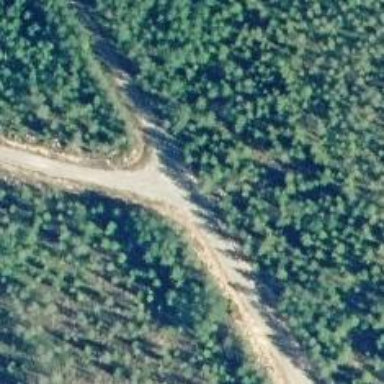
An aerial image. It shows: Unclassified road.